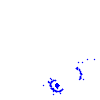
Particle: pion